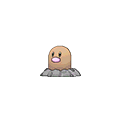
Pok\u00e9mon: diglett